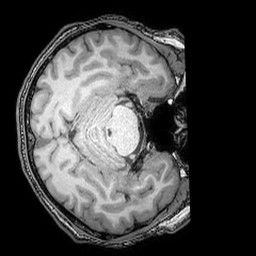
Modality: T1w
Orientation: axial
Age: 39
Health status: ill
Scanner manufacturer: philips
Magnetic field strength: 3 T
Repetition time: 0.007 s
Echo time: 0.003501 s